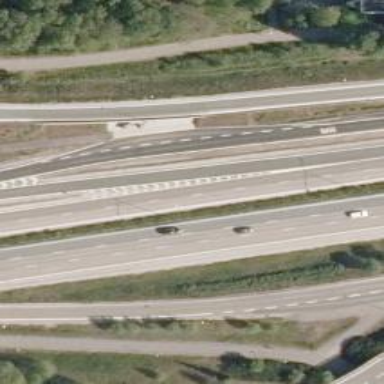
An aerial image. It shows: Motorway link.